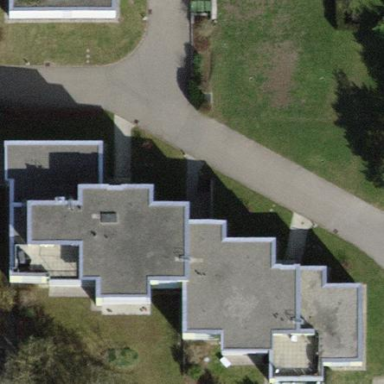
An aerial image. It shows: Terrace building.